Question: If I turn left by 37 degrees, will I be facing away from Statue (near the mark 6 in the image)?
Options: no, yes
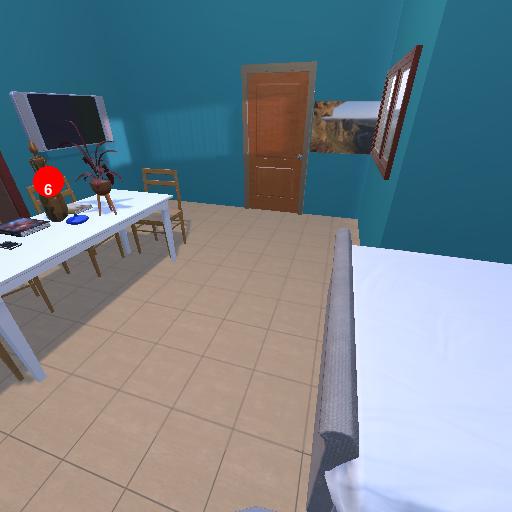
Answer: no